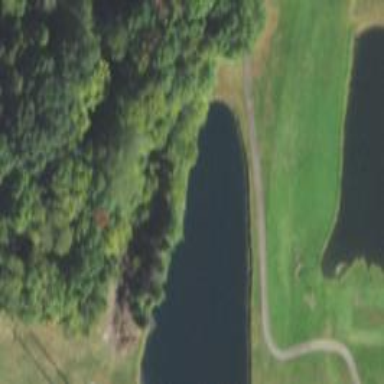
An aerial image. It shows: Water hazard on golf course. The hazard is natural water feature.